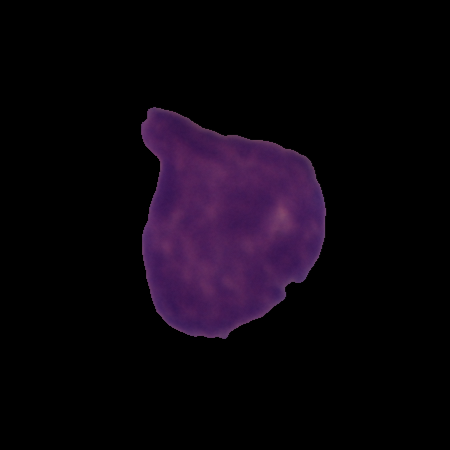
Label: cancer